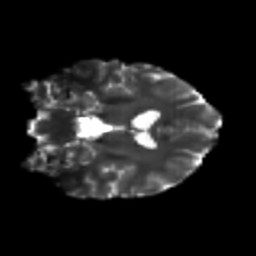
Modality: T2w
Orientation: coronal
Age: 26
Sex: female
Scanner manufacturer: siemens
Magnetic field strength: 3 T
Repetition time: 3.5 s
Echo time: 0.104 s